Question:
Is it possible to insert some default items, like the 'TCP Server' 'TCP Client' 'UDP Server/Client/Group' in the above picture, to tree view with Qt designer ?
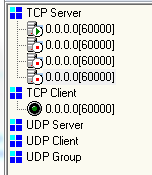
Answer: In QT Designer, you can edit the contents of the tree widget through the "Edit Items" menu entry from the context menu which opens the "Edit Tree Widget" dialog: